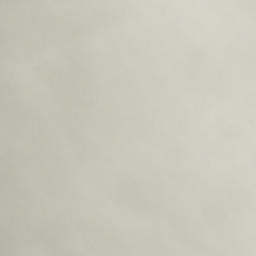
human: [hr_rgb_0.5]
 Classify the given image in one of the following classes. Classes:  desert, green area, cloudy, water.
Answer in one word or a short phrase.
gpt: cloudy